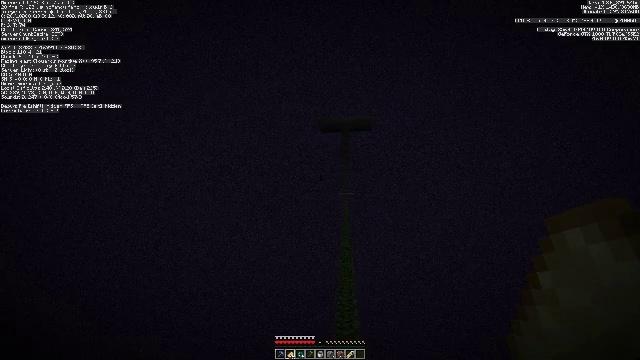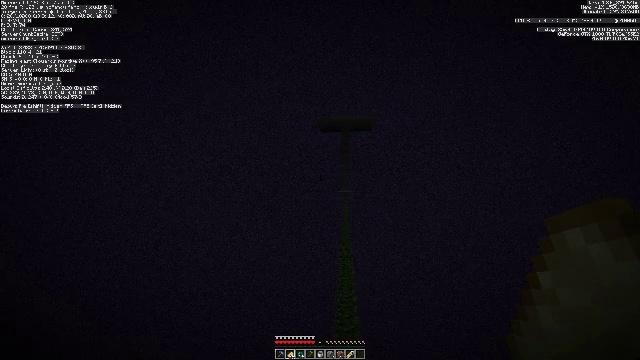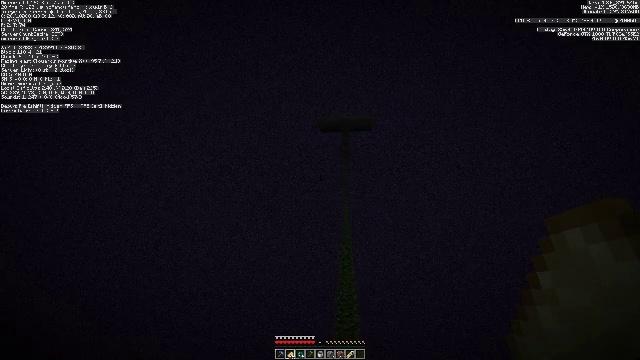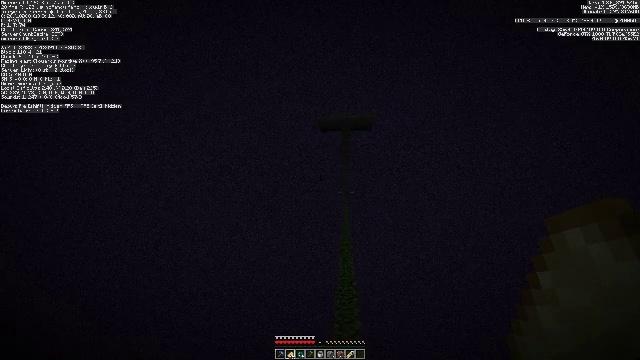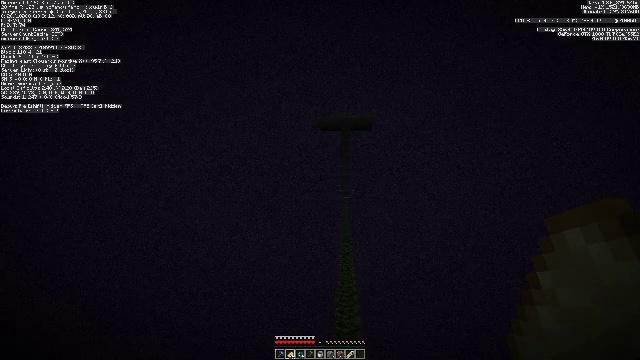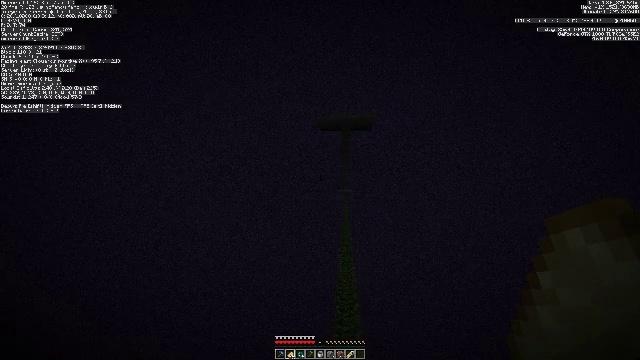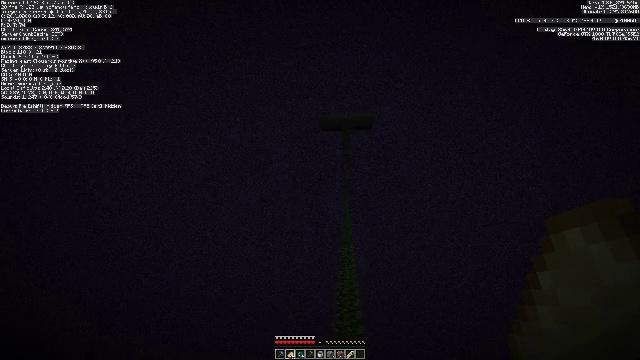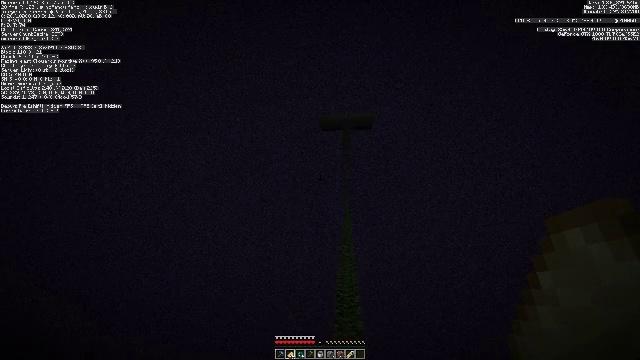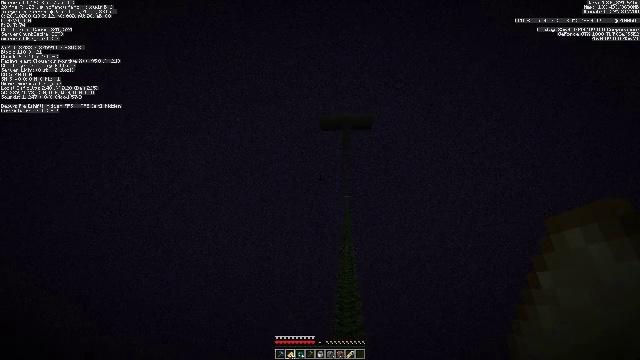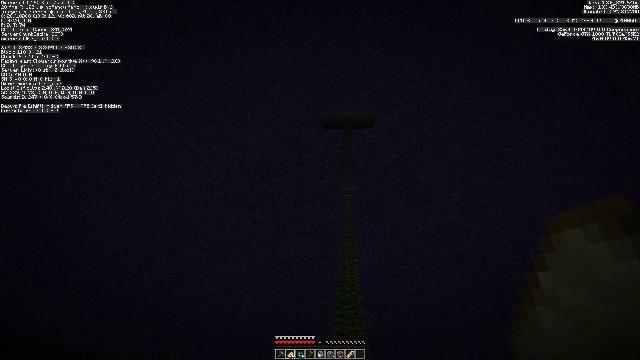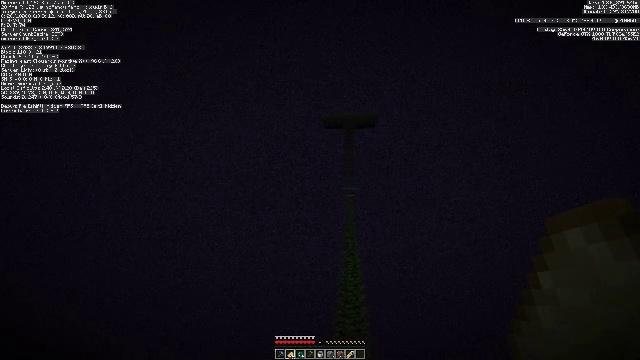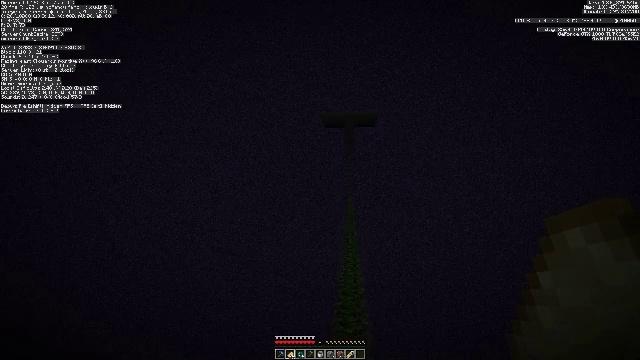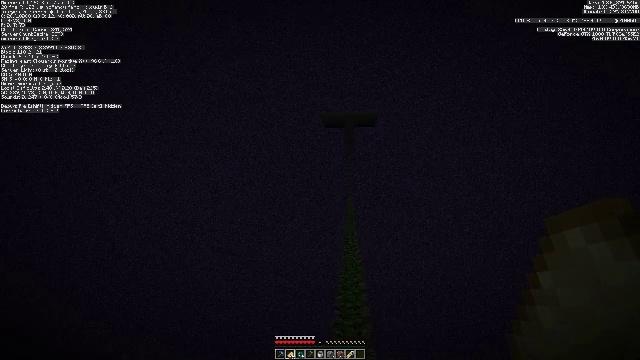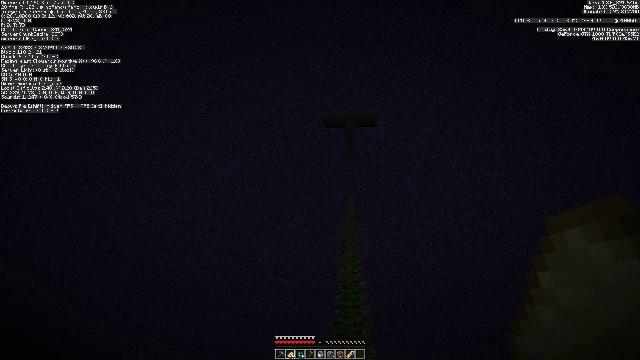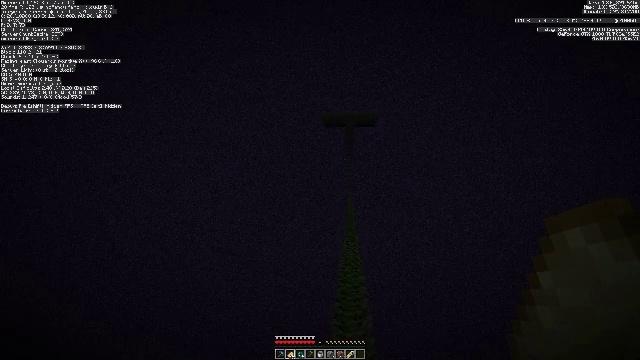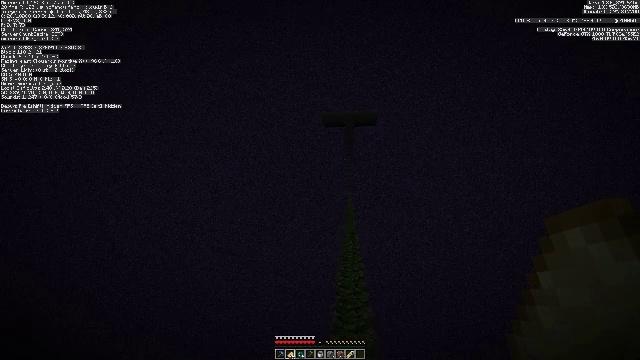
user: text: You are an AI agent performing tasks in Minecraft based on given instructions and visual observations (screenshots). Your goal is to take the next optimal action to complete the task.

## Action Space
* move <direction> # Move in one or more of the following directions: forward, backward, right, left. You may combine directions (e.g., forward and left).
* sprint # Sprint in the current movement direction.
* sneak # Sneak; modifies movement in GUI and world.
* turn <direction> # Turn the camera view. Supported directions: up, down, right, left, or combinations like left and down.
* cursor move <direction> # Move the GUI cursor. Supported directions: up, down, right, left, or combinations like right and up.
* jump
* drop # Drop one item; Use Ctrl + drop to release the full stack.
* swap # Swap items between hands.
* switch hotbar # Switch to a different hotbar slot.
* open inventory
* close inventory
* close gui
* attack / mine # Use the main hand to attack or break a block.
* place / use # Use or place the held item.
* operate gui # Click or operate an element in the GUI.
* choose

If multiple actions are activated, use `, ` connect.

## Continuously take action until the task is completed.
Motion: motion action
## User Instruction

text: Gather the white carpet for inventory.
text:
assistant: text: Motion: use / place
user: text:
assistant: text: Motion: use / place
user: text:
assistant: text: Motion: use / place
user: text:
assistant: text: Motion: use / place
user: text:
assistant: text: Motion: use / place
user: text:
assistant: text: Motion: use / place
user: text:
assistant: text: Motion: use / place
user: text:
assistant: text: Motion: use / place
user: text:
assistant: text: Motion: use / place
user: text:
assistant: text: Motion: use / place
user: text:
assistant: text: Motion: use / place
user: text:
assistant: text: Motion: use / place
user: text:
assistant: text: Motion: use / place
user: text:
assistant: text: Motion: use / place
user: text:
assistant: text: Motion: use / place
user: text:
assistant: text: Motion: use / place
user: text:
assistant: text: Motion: use / place
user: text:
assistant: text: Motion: use / place
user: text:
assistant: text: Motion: use / place
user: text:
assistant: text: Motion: use / place
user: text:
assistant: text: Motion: use / place
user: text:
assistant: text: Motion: use / place
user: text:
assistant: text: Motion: use / place
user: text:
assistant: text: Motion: use / place
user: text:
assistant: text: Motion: use / place
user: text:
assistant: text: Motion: use / place
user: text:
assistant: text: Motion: use / place
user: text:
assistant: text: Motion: use / place
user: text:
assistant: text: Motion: use / place
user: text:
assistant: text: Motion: use / place